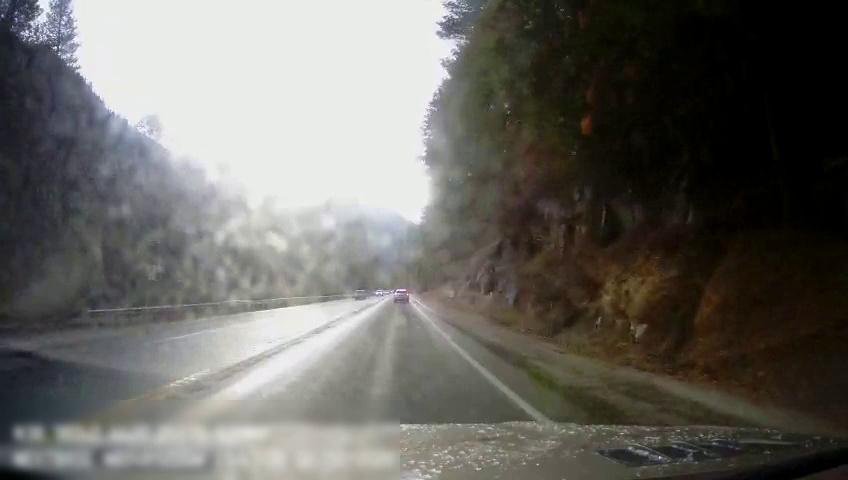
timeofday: Day
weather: Sunny
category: Drivable Space
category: Vehicles | Car
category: Vehicles | Car
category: Lanes | Opposite Lane
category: Lanes | Opposite Lane
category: Lanes | Opposite Lane
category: Lanes | Opposite Lane
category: Lanes | Current Lane